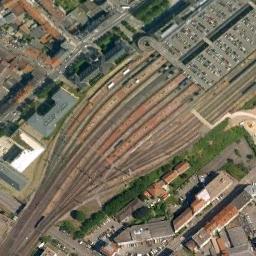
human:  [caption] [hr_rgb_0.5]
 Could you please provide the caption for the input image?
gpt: The railway station is next to some buildings and the parking lot .

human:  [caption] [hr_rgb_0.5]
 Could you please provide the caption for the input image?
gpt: There is a fully equipped railway station in the city .

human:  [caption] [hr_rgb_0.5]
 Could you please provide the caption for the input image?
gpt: The railway station has lots of railways and a parking lot .

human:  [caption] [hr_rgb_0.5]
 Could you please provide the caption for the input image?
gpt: Numerous buildings of different shapes are beside the railway station .

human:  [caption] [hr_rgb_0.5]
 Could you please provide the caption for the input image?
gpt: There are some buildings and green trees around the railway station .